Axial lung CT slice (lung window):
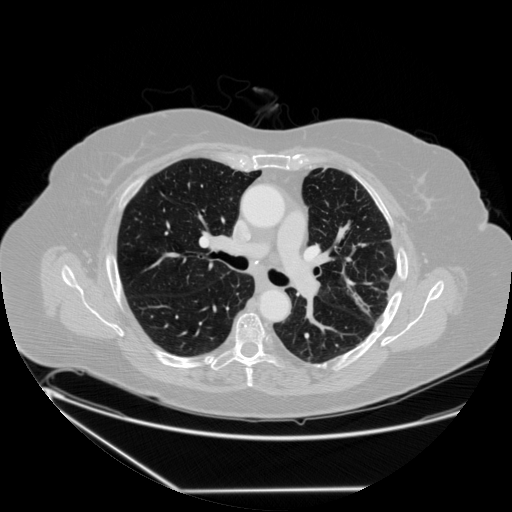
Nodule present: no